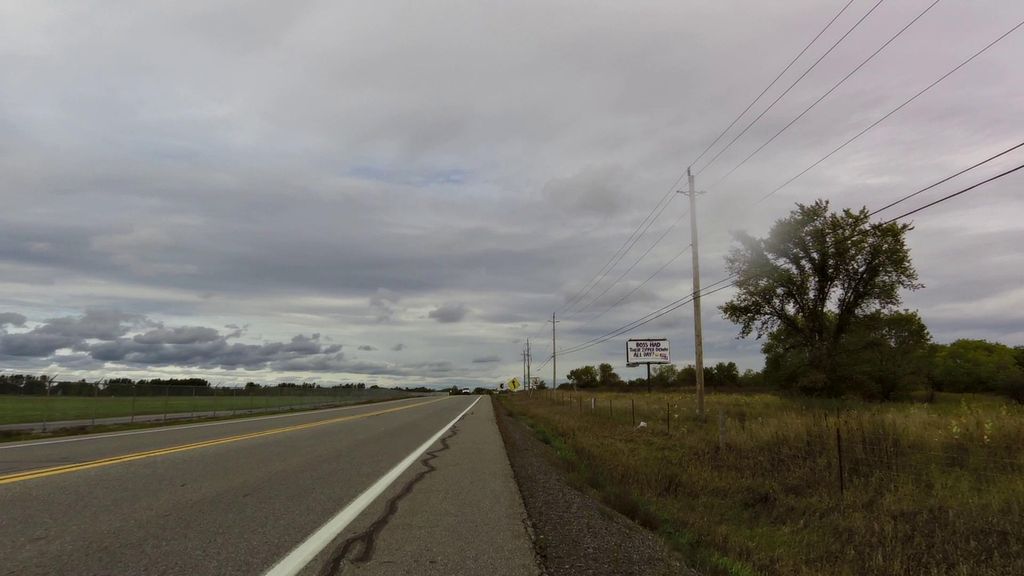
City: ottawa-gatineau